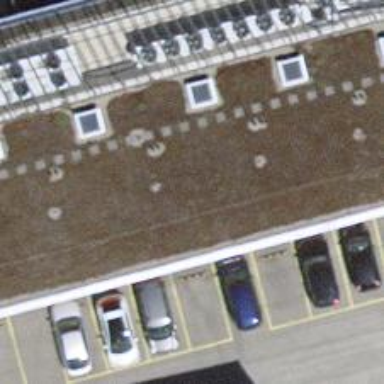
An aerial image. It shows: Charging station.